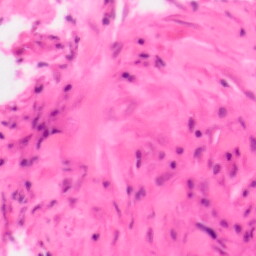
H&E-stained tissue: Colon